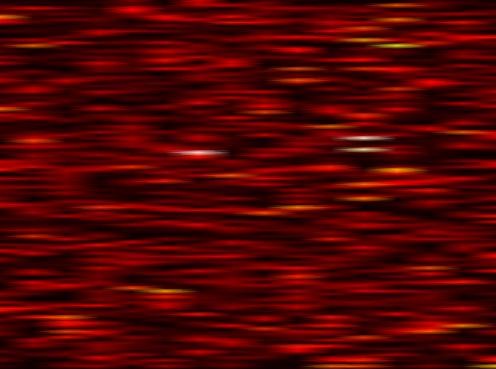
Label: UFMC